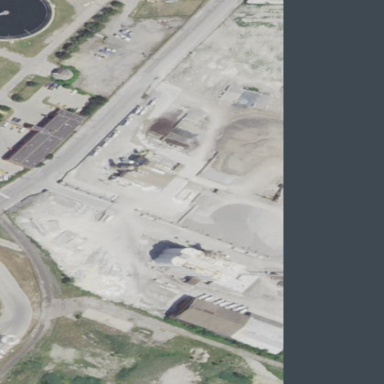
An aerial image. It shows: Industrial area dedicated to concrete plant.